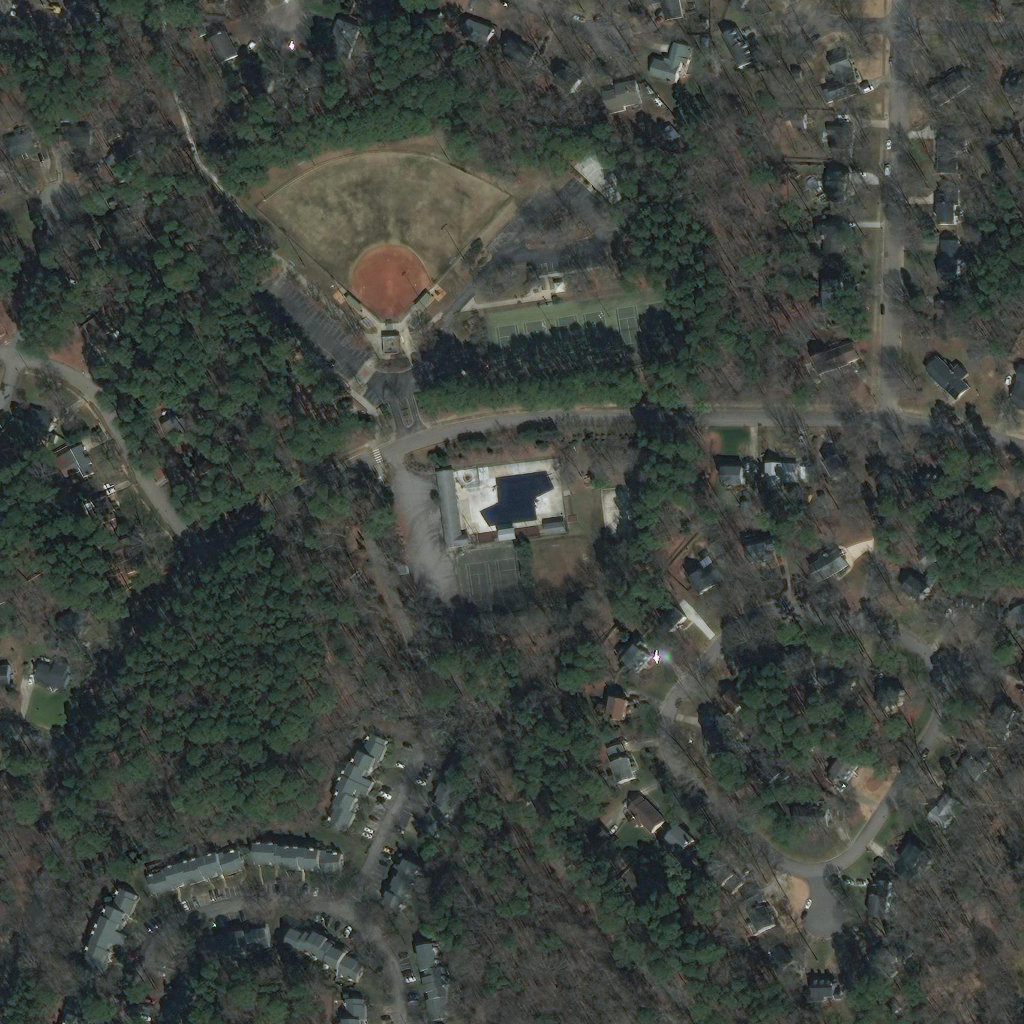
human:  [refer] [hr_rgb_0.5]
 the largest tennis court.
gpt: <box>[[47, 27, 67, 38, 0]]</box>